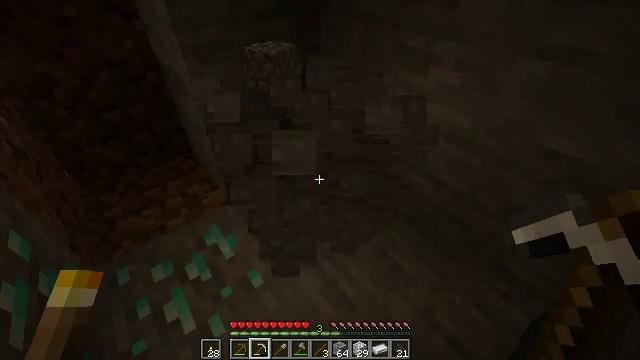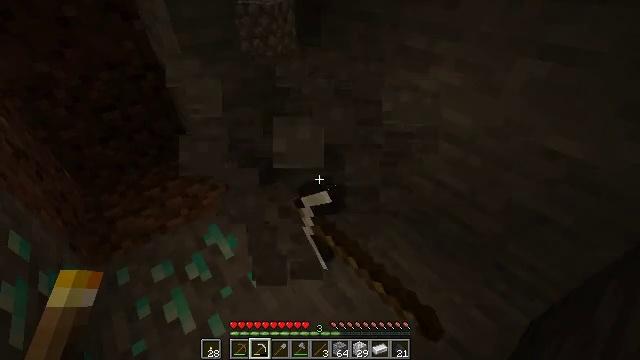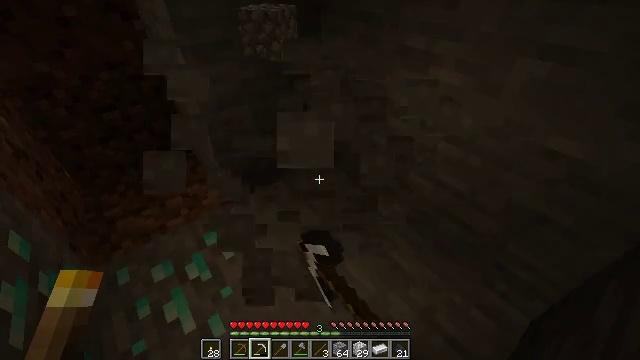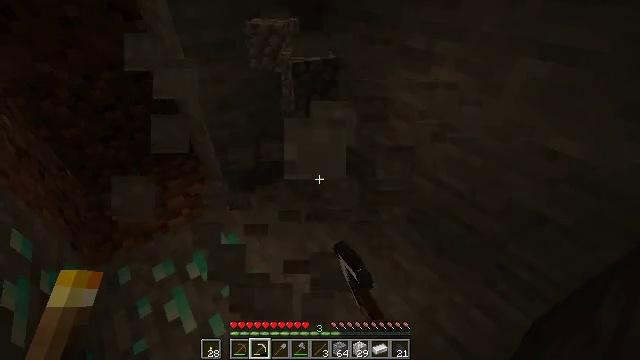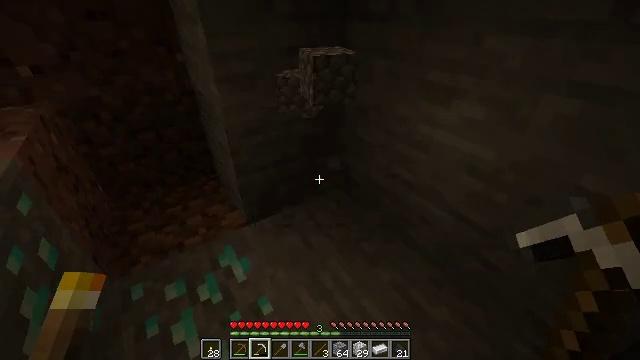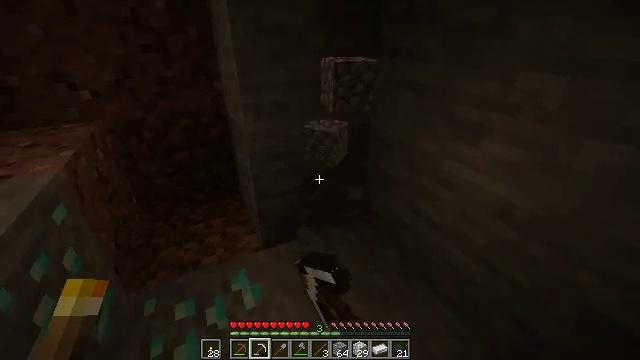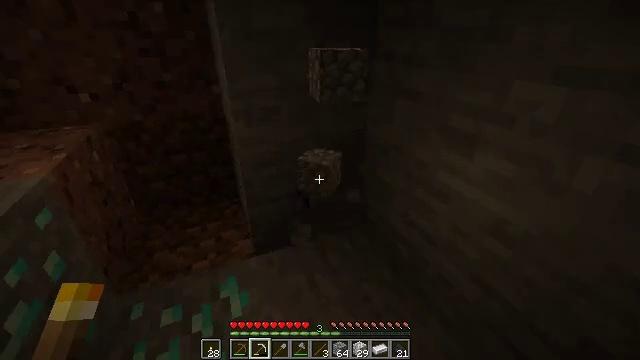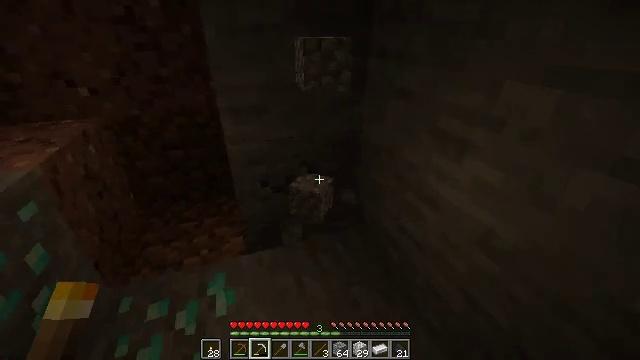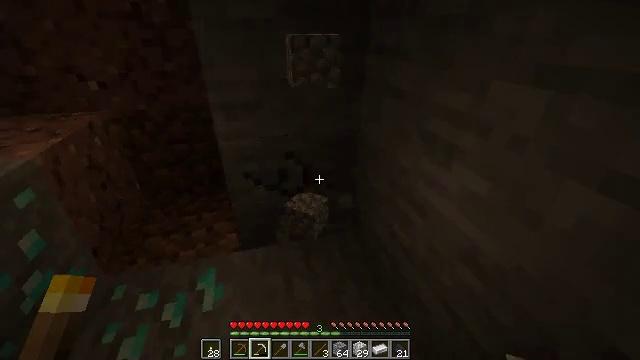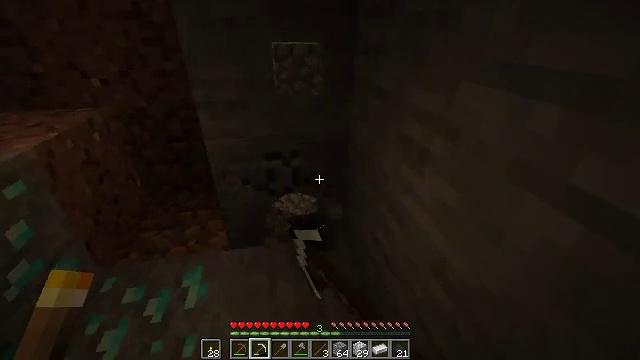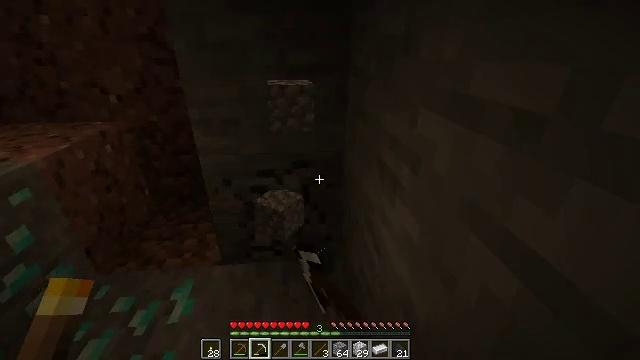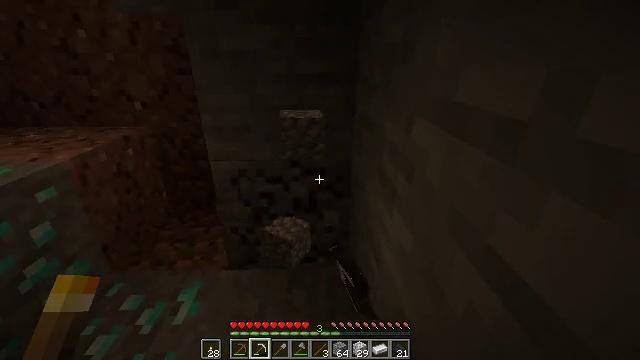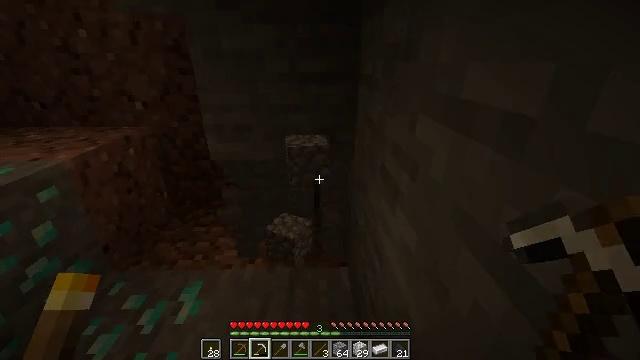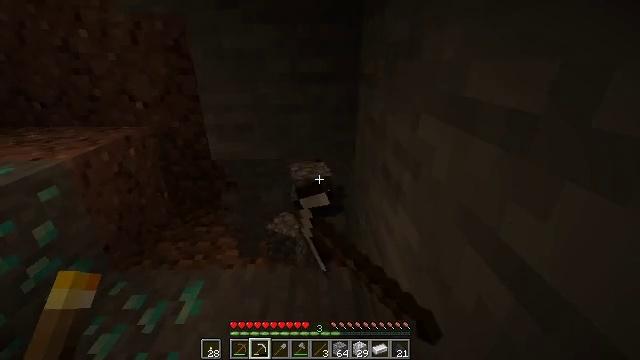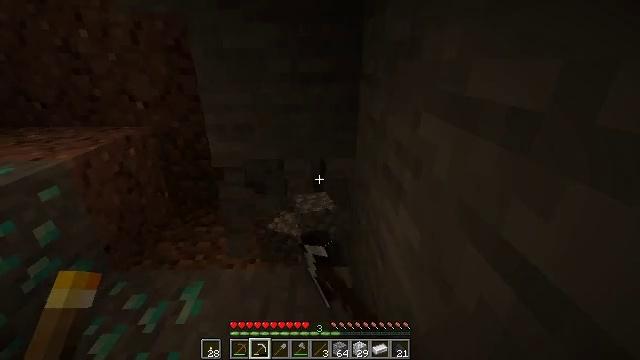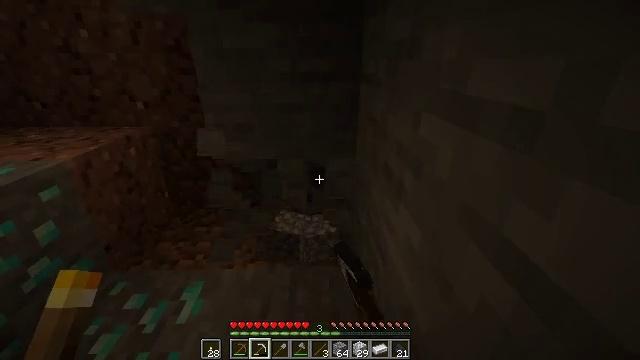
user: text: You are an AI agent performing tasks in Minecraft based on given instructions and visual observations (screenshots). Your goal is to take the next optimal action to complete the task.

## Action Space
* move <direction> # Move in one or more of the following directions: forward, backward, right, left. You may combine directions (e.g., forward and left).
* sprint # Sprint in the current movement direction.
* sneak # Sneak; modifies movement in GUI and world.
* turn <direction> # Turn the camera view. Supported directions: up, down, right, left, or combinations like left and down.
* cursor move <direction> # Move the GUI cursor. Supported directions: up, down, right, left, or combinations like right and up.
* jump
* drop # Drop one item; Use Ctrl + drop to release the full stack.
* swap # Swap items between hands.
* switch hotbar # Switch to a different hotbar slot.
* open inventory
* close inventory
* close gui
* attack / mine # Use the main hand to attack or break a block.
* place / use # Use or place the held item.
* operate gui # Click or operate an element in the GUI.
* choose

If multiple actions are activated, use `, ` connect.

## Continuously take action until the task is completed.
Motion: motion action
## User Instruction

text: Break the granite to collect it.
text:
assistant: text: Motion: attack / mine
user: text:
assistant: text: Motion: attack / mine
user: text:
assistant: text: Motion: attack / mine
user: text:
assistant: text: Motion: move right, turn left and up, attack / mine
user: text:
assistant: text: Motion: move right, turn left and up, attack / mine
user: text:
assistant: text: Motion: move right, turn left, attack / mine
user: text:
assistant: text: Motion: move right, turn left, attack / mine
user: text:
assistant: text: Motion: move right, turn left, attack / mine
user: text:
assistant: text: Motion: move right, turn left, attack / mine
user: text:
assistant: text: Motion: turn left and up, attack / mine
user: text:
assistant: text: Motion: turn left and up, attack / mine
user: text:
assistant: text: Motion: attack / mine
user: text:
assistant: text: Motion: attack / mine
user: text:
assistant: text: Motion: attack / mine
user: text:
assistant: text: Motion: attack / mine
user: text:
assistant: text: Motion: attack / mine
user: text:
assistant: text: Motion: attack / mine
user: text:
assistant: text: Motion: attack / mine
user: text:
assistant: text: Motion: turn left and up, attack / mine
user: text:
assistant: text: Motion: turn left and up, attack / mine
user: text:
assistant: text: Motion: turn left and up, attack / mine
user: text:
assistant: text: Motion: turn up, attack / mine
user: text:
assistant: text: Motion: attack / mine
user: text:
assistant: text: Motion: attack / mine
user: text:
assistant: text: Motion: attack / mine
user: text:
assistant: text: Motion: attack / mine
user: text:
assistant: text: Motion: attack / mine
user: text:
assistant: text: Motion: attack / mine
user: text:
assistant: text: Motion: attack / mine
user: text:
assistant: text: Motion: attack / mine